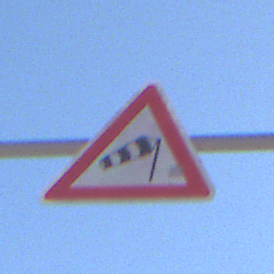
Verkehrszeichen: SeitenwindVonRechts
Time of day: MorningAfternoon
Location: Outdoor (Urban)
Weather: Clear
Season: NotSpecified
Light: Natural